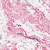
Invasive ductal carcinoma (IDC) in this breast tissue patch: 0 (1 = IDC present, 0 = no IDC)